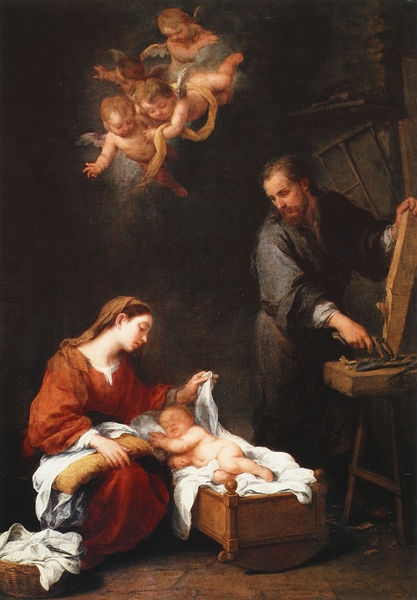
Titel: Die Heilige Familie
Künstler: Bartolomé Esteban Murillo
Institution: Chatsworth, Derbyshire, The Trustees of the Chatsworth Settlement
Schlagwörter: dunkel, flügel, gemälde, mann, nackt, umhang, frau, holz, kleid, weiss, rot, tuch, bart, regal, boden, kind, mutter, engel, arbeiten, baby, kissen, korb, oben, handwerk, handwerker, schreiner, säge, tischler, werkzeug, leintuch, jesus, zimmermann, heilig, putten, maria, putti, josef, joseph, geburt, krippe, wiege, weihnachten, jesuskind, windel, windeln, seligkeit